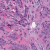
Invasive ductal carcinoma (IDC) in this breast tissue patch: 1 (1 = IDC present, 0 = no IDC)